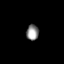
Tissue: lung
Cell type: Endothelial cells
Senescence score: 0.5466
Nuclear area (px): 187
Mean DAPI intensity: 143.299